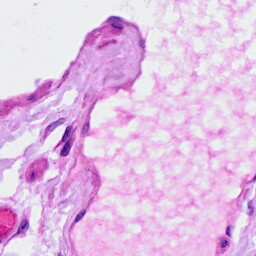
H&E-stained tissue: Ovarian